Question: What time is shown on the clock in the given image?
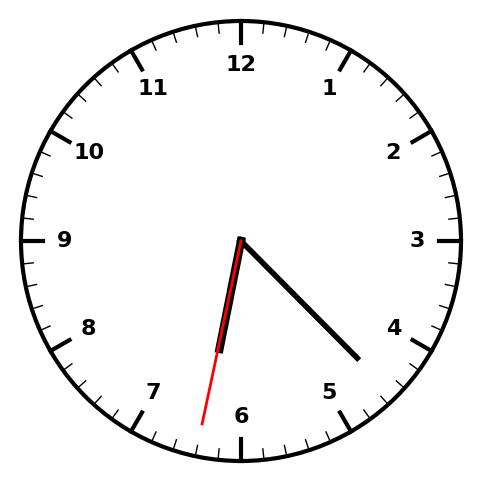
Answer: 06:22:32